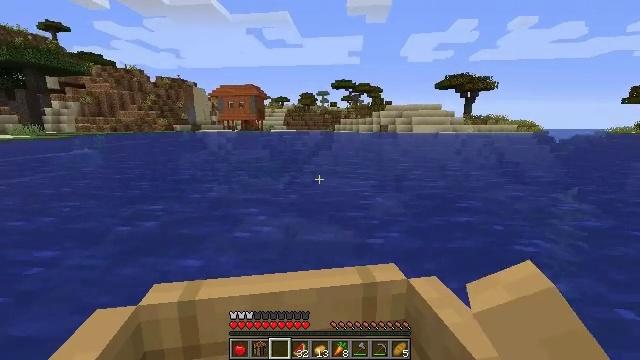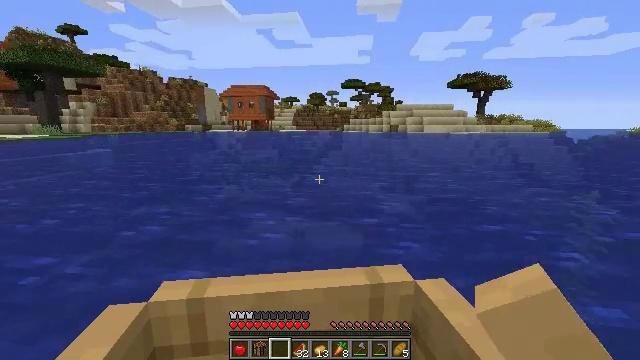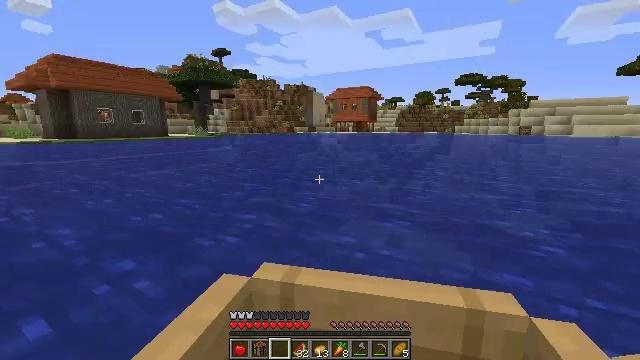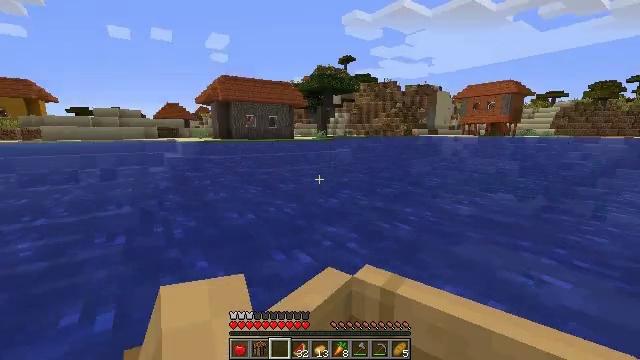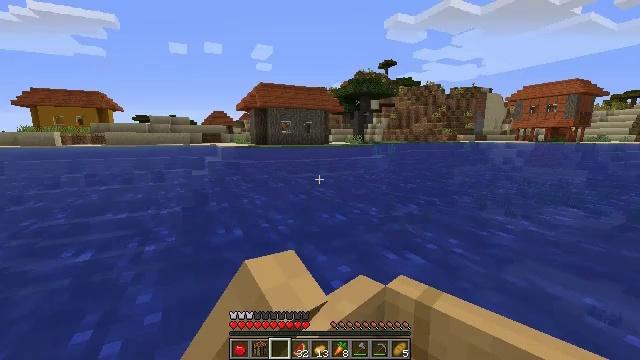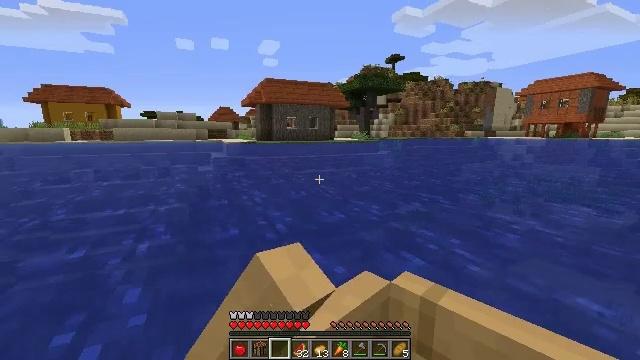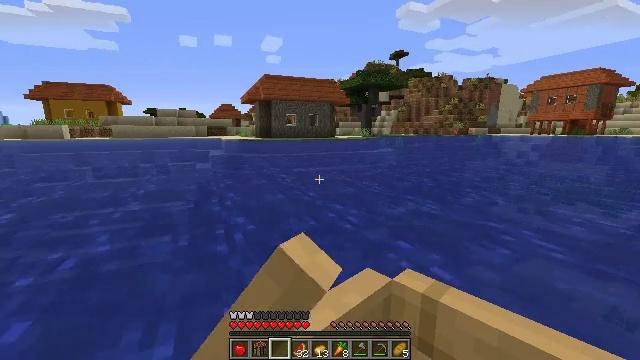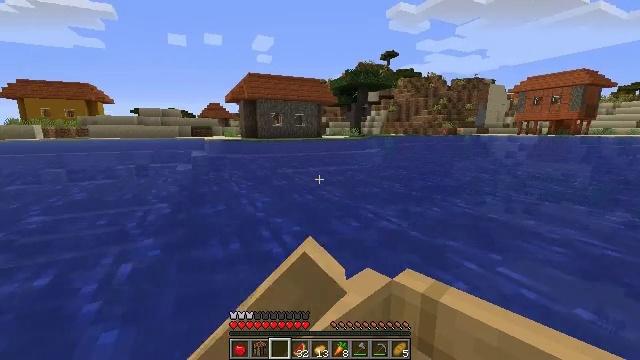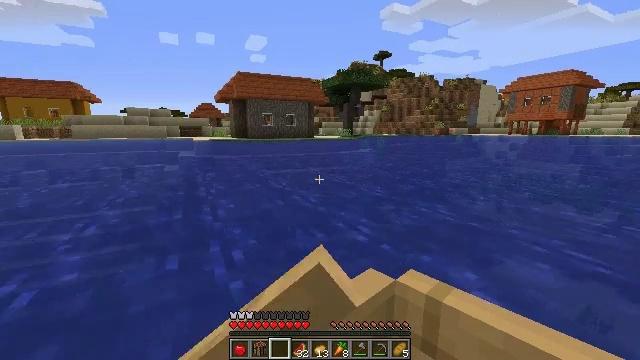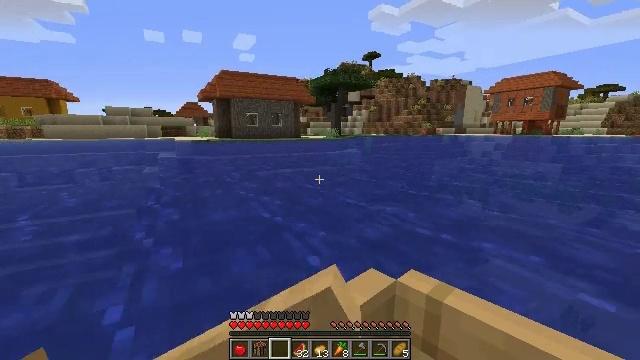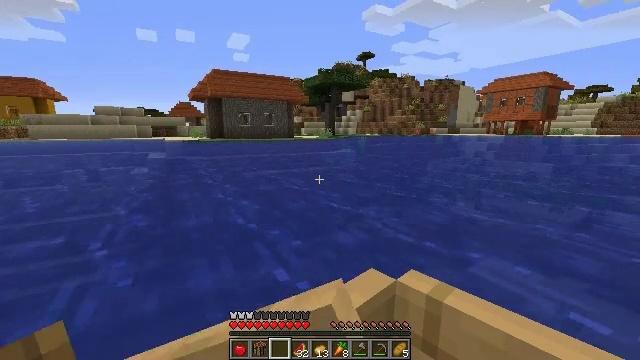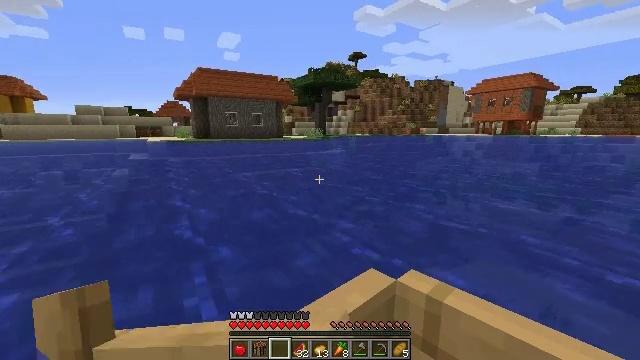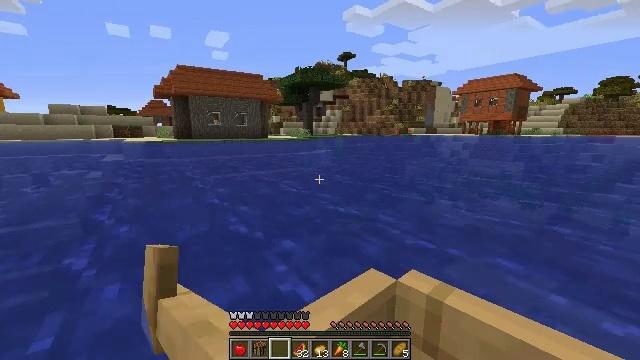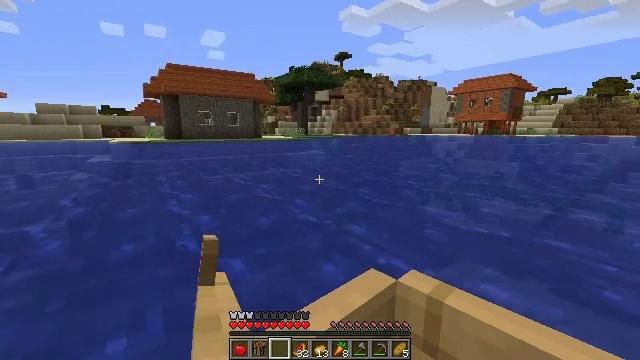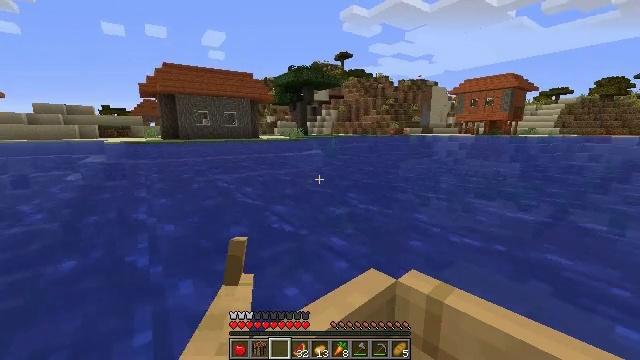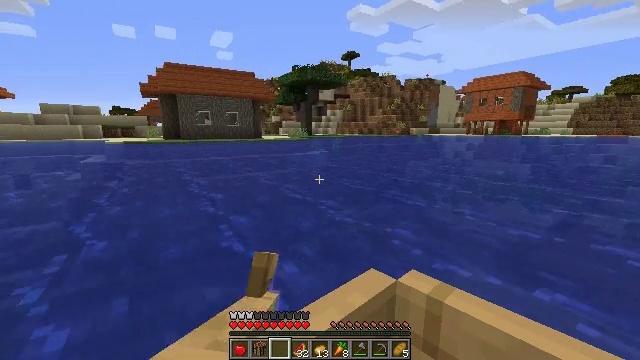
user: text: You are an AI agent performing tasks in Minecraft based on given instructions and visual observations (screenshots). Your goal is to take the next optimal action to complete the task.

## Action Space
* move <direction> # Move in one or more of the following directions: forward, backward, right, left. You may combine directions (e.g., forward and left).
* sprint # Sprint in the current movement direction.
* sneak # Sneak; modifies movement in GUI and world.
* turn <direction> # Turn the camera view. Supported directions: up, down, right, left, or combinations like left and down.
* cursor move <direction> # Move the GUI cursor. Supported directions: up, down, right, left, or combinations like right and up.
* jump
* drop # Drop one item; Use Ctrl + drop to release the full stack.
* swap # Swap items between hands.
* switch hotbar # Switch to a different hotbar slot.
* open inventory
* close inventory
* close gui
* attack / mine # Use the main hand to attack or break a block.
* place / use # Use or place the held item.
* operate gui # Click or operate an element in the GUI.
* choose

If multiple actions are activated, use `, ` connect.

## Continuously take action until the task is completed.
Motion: motion action
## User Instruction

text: Break the acacia fence to collect it.
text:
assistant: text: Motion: move forward, turn left
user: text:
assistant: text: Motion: move forward, turn left
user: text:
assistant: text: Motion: move forward, turn left
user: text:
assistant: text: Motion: move forward, turn left and up
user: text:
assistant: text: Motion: move forward and move right, turn left
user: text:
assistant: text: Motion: move forward and move right
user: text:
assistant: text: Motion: move forward and move right
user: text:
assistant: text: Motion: move forward
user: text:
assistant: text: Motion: move forward
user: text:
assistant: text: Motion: move forward
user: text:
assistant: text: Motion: move forward
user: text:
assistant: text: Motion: move forward and move left
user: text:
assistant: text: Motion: move forward and move left
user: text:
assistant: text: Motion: move forward and move left
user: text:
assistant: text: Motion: move forward
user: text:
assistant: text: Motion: move forward
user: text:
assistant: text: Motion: move forward
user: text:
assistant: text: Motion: move forward, turn right
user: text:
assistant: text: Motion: move forward
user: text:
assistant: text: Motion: move forward
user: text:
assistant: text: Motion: move forward
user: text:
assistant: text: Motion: move forward
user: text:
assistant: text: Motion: move forward
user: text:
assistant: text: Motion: move forward
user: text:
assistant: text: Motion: move forward
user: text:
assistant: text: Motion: move forward
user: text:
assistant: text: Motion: move forward
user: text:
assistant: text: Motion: move forward
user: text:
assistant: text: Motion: move forward
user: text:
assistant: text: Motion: move forward